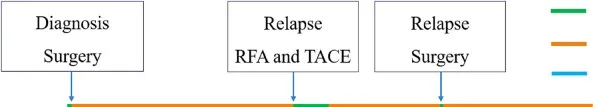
The timeline of patient's history.
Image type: chart (chart)